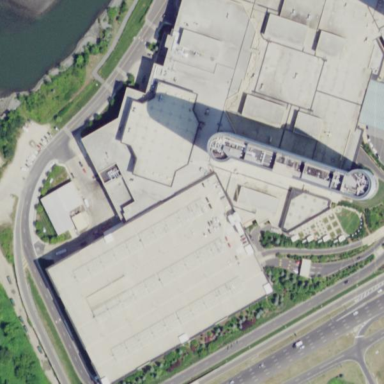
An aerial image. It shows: Multi-storey parking building with concrete surface.